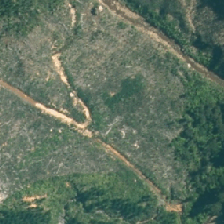
Land cover: harvested_forest